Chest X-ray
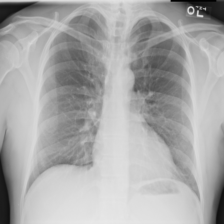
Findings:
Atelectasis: negative
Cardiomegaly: negative
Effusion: negative
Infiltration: negative
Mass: negative
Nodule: negative
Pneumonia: negative
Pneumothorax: negative
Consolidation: negative
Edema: negative
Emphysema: negative
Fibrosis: negative
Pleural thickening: negative
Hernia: negative